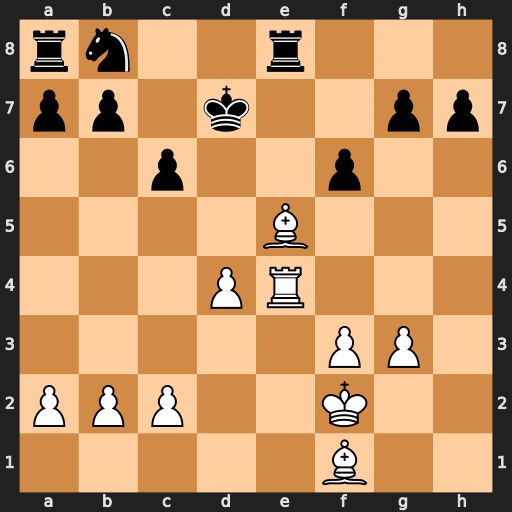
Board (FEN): rn2r3/pp1k2pp/2p2p2/4B3/3PR3/5PP1/PPP2K2/5B2
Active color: w
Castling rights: -
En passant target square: -
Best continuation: Bh3+ Kd8 Bc7+ Kxc7 Rxe8